Question: I have a situation where I need to value corresponding to a key in a 'Map'.
There are so many pairs in map. I don't want to copy all and create new map in change value for 'Map'.
Is there any way I can directly change/remove value corresponding to a key.

I have tried changing complete map like :
'''
Map m = commandParameters;
m.put("AID","");
return m;
'''
But 'commandParameters' is not resolved.
I tried changing that particular entry using random expressions, but could not work out.
Is there any way to do so?
**EDIT : ** commandParameters is original map.
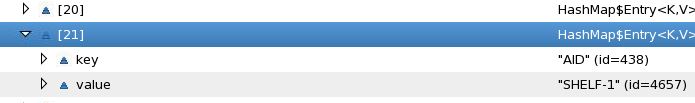
Answer: Just do a remove on the map for a specific key.
'''
commandParameters.remove("AID");
commandParameters.put("AID", "newvalue");
return commandParameters;
'''